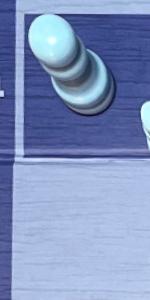
Label: Empty